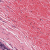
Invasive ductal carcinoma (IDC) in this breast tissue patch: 0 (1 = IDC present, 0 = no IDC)